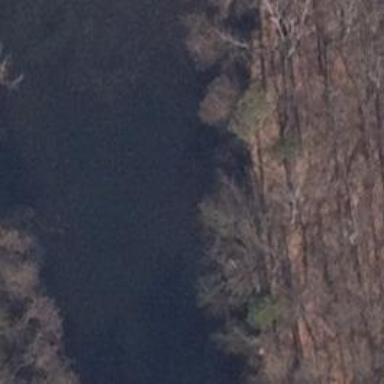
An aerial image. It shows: Pond with natural water.